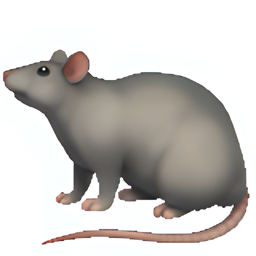
Name: rat
Emoji: 🐀
Group: Animals & Nature
Sub-group: animal-mammal